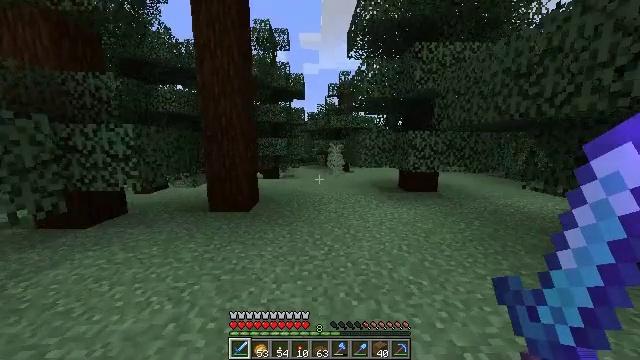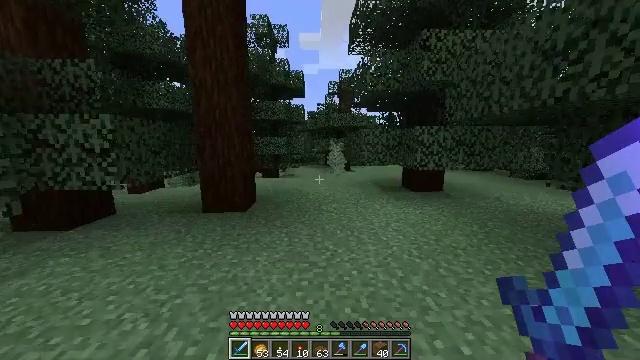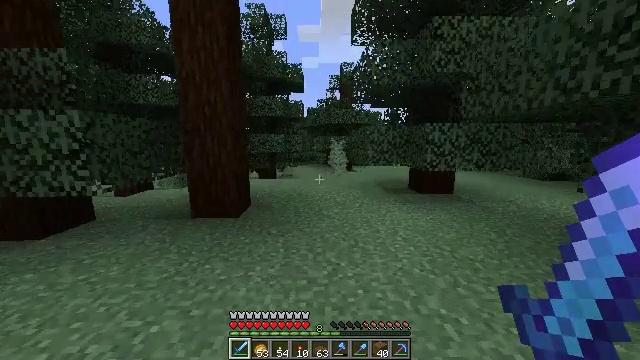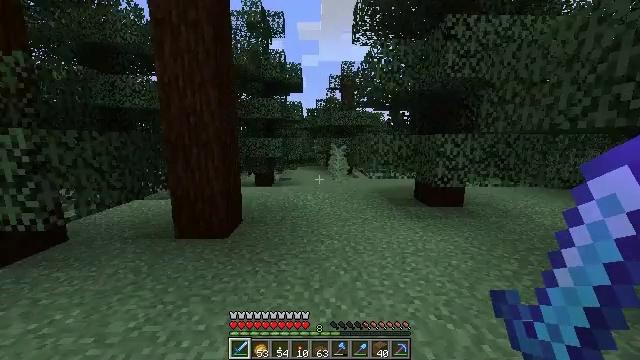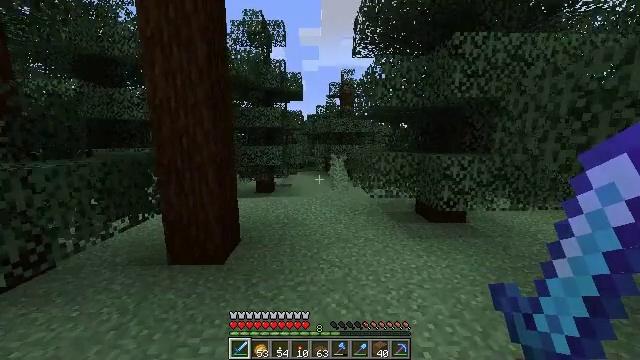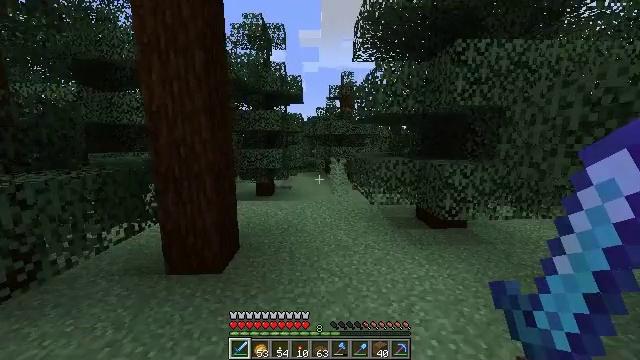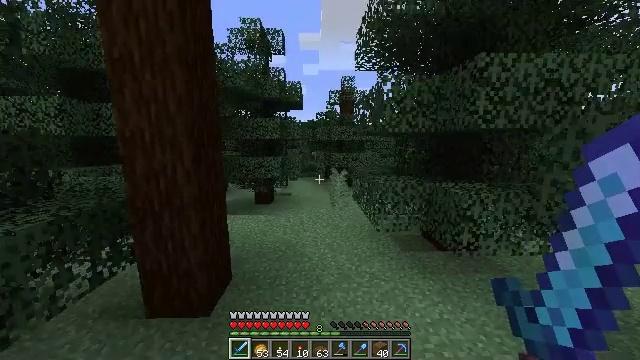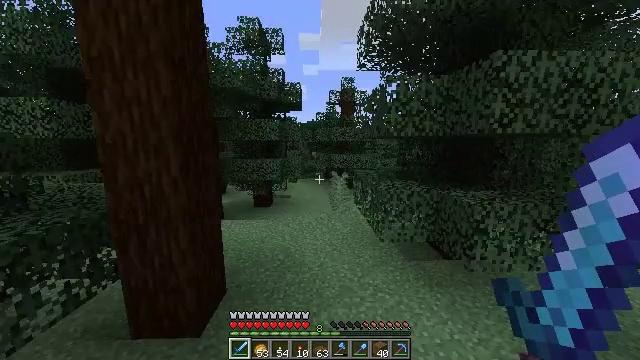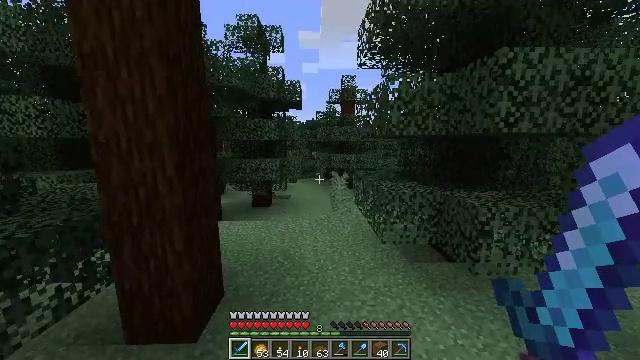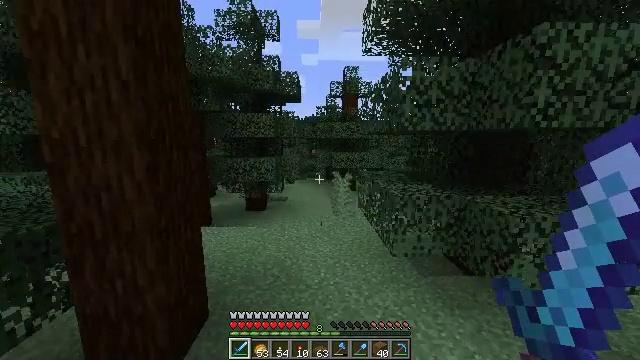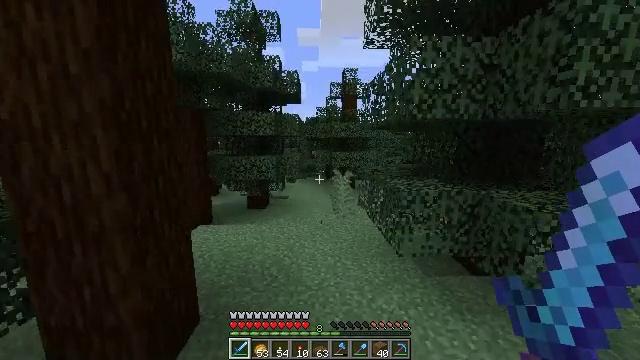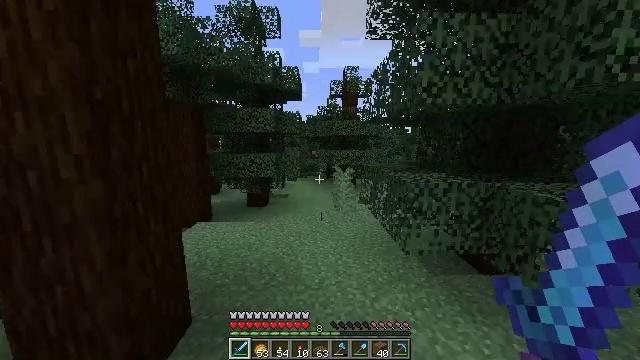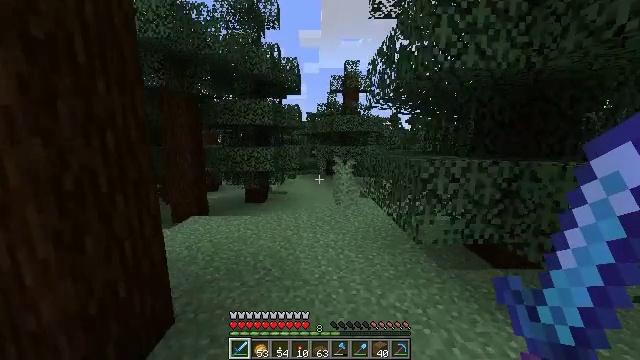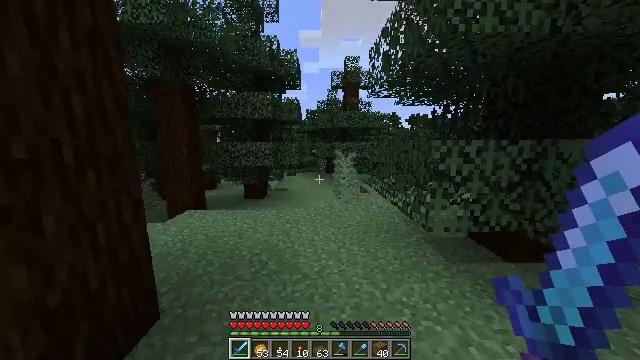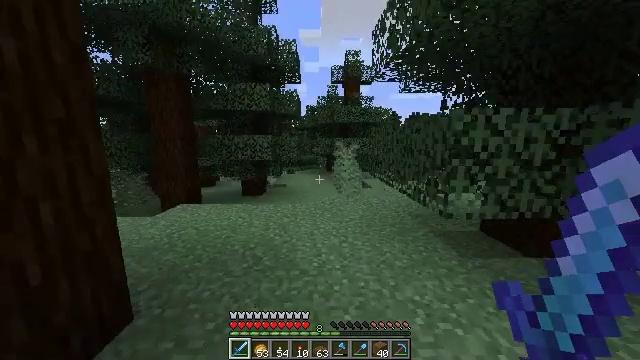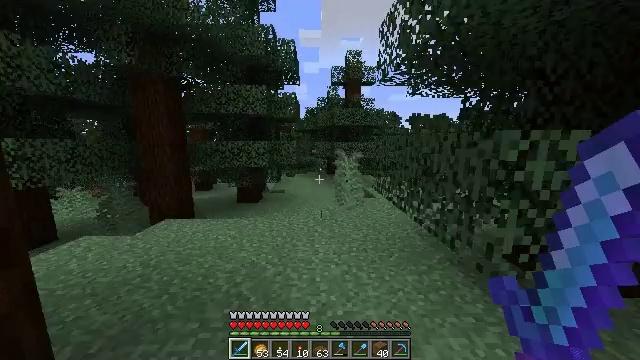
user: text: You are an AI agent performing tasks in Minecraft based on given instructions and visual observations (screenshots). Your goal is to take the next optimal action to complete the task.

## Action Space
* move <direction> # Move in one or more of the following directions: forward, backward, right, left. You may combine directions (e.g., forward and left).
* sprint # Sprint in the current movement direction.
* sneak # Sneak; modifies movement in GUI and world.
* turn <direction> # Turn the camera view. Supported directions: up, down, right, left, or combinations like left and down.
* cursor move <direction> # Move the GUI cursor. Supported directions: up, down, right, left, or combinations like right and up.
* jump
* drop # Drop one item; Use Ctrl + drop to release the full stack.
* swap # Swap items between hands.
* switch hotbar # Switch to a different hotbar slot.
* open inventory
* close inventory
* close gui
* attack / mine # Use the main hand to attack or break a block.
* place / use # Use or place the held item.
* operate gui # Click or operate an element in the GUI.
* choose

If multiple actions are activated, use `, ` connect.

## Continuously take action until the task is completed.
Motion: motion action
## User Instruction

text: Gather sugar cane for crafting.
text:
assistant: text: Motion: move forward, jump
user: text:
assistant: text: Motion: move forward, jump
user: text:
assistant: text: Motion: move forward, jump
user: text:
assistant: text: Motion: move forward, jump
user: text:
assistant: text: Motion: move forward, sprint, jump
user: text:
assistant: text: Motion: move forward, sprint, jump
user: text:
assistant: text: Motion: move forward, sprint, jump
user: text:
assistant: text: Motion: move forward, sprint, jump
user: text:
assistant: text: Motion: move forward, sprint, jump
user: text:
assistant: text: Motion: move forward, jump
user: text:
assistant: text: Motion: move forward, jump
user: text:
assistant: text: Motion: move forward, jump
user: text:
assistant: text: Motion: move forward, jump
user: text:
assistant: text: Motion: move forward, jump
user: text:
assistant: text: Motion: move forward, jump
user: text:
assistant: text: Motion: move forward, jump
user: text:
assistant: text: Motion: move forward, sprint, turn left and down, jump
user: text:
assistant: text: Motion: move forward, sprint, turn left and down, jump
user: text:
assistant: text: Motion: move forward, sprint, jump
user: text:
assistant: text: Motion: move forward, sprint, jump
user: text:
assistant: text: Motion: move forward, turn right, jump
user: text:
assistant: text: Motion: move forward, turn right, jump
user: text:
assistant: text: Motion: move forward, jump
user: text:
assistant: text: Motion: move forward, jump
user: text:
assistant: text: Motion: move forward, jump
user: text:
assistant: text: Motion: move forward, jump
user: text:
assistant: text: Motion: move forward, sprint, jump
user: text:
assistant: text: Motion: move forward, sprint, jump
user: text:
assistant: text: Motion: move forward, sprint, jump
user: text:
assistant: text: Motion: move forward, sprint, jump